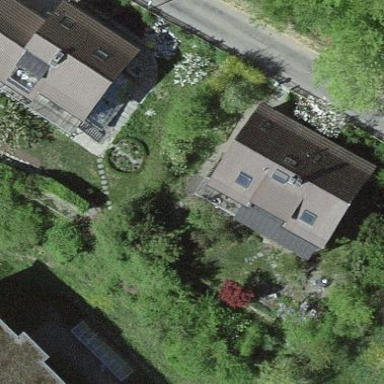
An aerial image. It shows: Simple house.